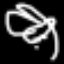
Label: frog